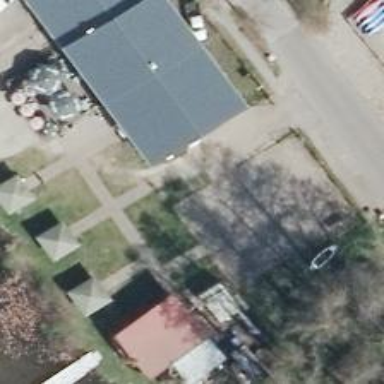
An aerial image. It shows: Seafood shop.